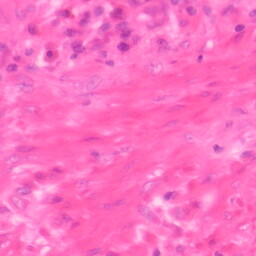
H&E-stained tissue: Colon